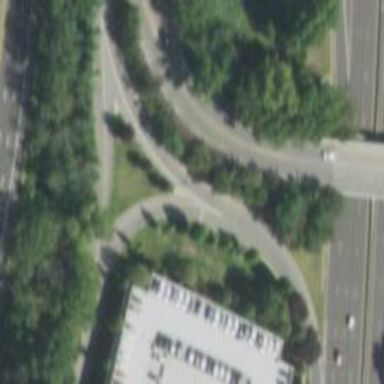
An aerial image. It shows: Trunk link road with asphalt surface.